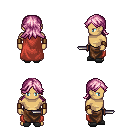
a pixel art fantasy rpg character, male body template, human, tanned skin, maroon cape, robe skirt, pink loose hair, leather bracers, gray slippers, dagger, four views (front, back, left, right), 2x2 character sprite sheet, small pixel art, hard edges, no anti-aliasing